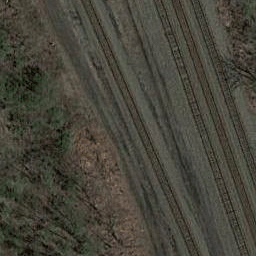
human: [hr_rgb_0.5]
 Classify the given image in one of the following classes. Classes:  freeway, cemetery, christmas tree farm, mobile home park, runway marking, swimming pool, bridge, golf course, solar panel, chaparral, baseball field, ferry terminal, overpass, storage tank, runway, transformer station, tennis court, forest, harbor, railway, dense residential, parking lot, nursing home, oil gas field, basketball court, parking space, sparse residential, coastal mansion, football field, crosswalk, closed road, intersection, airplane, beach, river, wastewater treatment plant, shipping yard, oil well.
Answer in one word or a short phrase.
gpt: railway